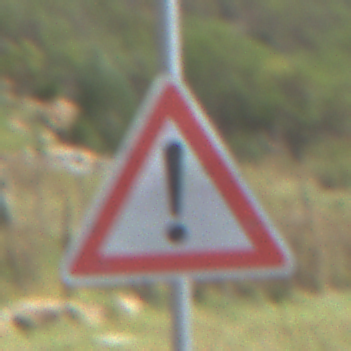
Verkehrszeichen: Gefahrenstelle
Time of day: Midday
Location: Outdoor (Nature)
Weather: PartlyCloudy
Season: Autumn
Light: Natural